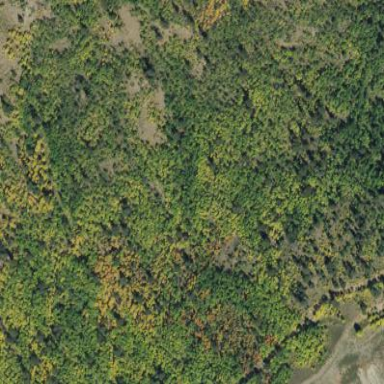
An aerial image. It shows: Mixed leaf-type forest area.